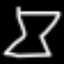
Label: hourglass